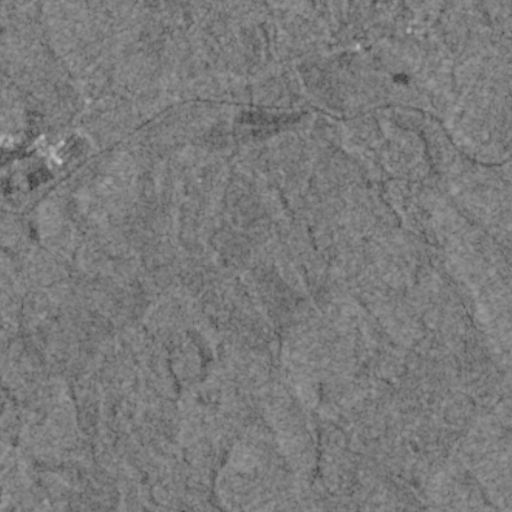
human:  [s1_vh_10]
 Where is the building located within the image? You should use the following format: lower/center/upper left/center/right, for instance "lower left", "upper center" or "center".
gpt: The building is located in the upper right of the image.
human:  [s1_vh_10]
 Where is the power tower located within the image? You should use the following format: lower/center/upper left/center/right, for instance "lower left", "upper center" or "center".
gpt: There is no power tower in the image.

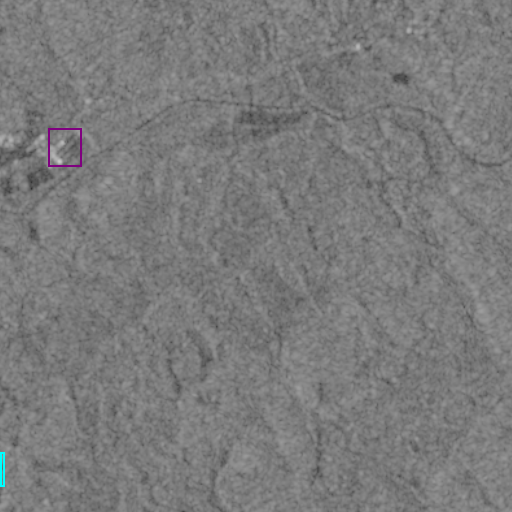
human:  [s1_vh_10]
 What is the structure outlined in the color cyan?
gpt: The structure outlined in cyan is a power substation.
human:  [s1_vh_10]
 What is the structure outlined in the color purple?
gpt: The structure outlined in purple is a building.
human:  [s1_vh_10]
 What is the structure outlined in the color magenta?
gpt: There is no magenta outline.